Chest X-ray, PA view. Patient: 55 years old, sex M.
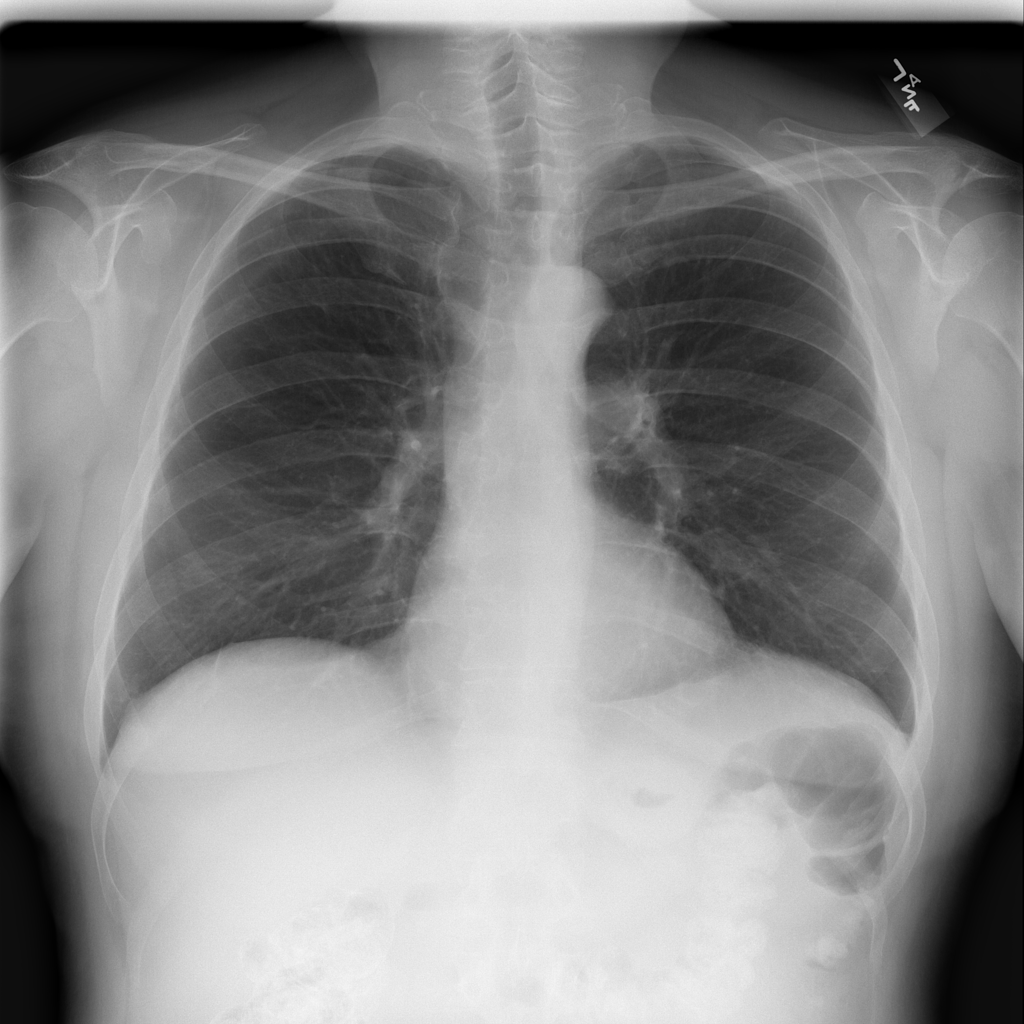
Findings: No Finding